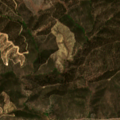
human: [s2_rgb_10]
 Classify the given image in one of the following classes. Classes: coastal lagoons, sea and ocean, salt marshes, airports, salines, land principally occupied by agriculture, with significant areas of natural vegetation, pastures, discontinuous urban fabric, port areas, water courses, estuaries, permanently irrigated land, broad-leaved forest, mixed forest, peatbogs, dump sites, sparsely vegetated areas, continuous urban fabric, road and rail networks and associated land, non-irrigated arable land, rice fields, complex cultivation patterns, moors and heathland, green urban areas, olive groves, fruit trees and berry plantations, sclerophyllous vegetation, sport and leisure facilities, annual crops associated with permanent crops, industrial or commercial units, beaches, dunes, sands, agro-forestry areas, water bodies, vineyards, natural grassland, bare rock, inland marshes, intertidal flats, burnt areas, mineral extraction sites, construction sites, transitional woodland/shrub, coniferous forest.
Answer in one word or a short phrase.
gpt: olive groves, broad-leaved forest, sclerophyllous vegetation, transitional woodland/shrub